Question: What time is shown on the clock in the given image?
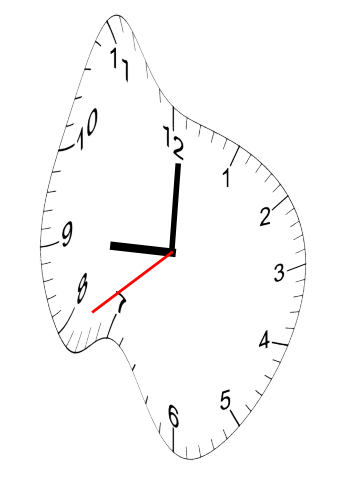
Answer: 09:00:39